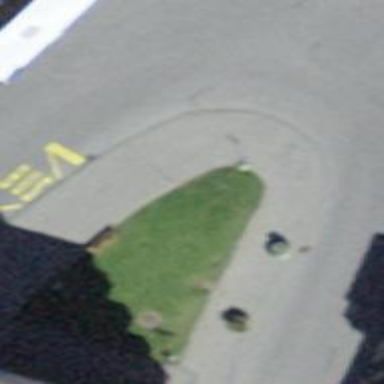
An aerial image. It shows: Bus stop with platform for public transport.